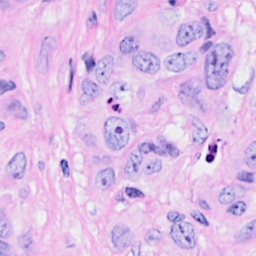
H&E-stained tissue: Breast